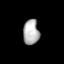
Tissue: lung
Cell type: Epithelial cells
Senescence score: 0.1815
Nuclear area (px): 394
Mean DAPI intensity: 176.812